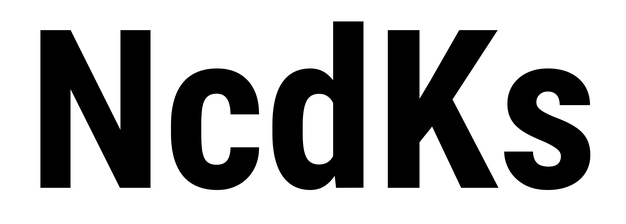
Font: Roboto_Condensed_Bold